Field crop: maize
Growth stage: 2
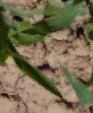
Species: maize